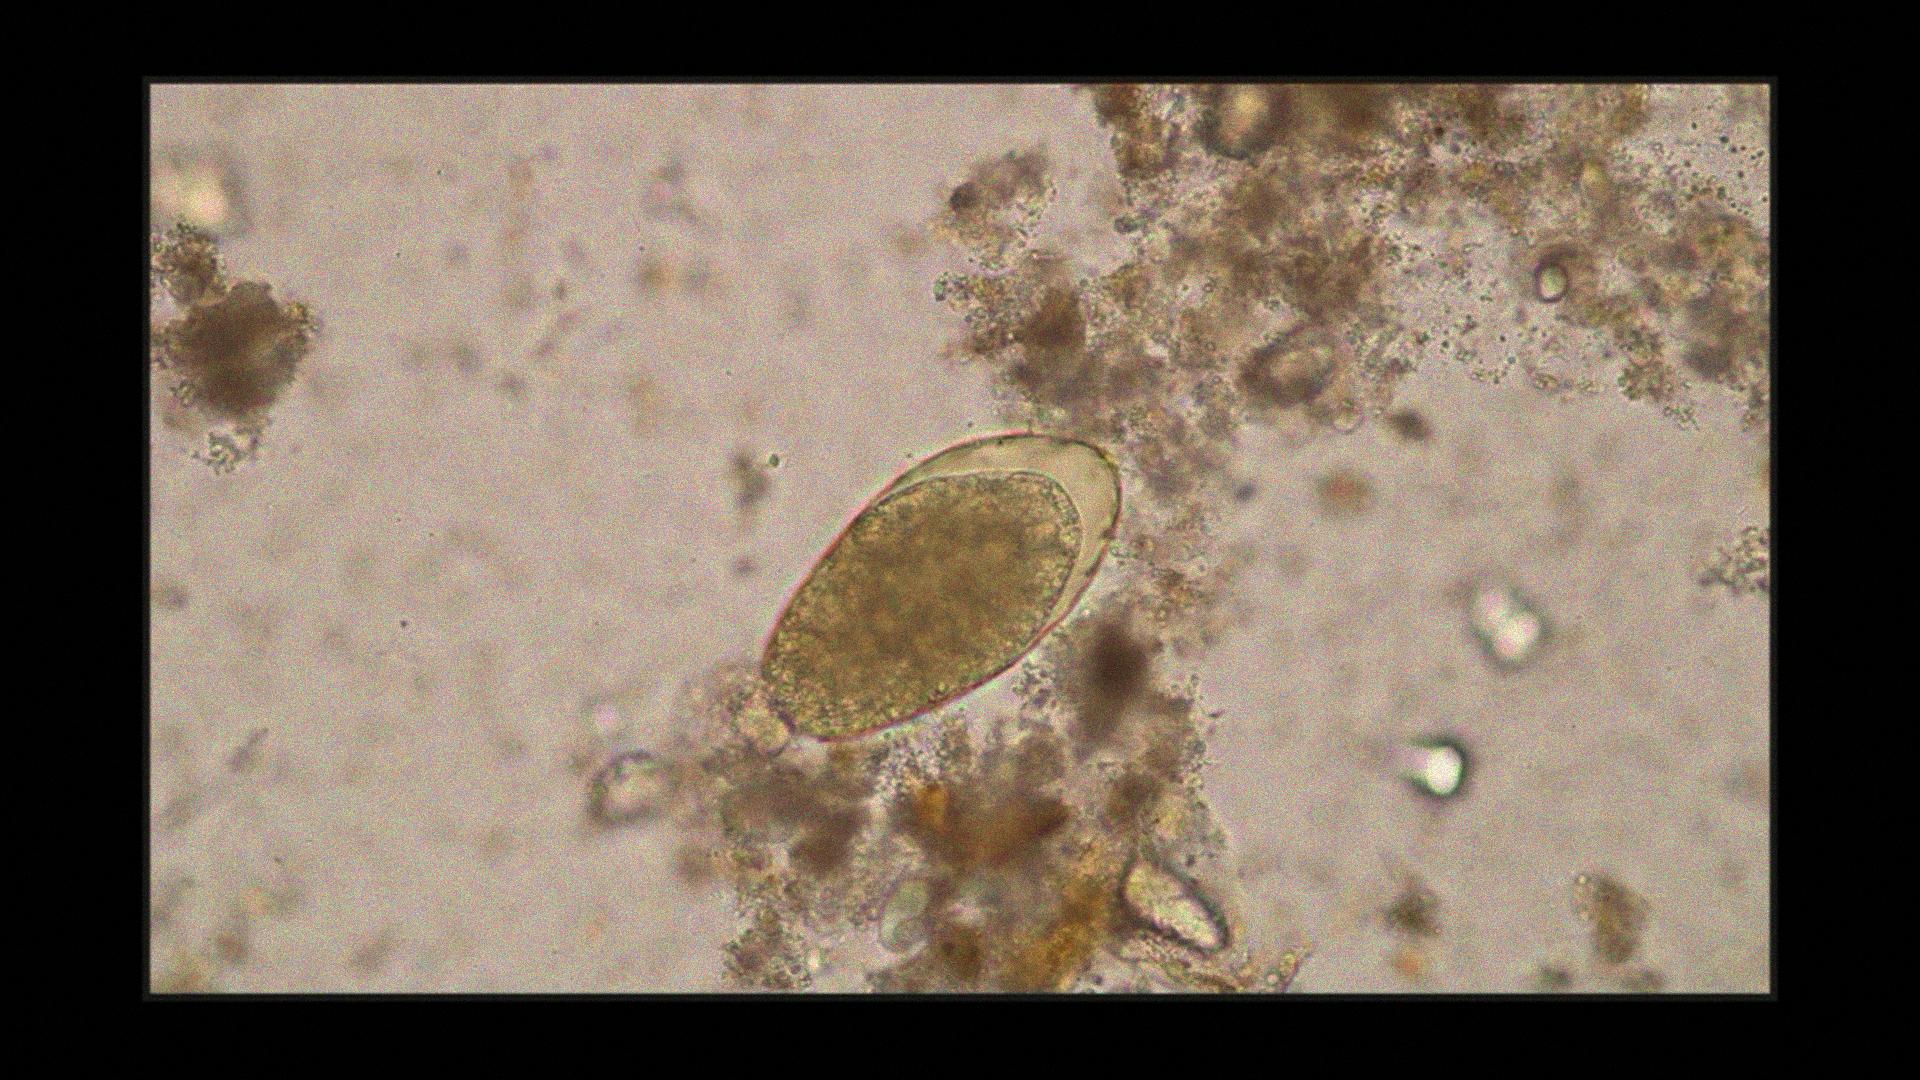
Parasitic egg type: Fasciolopsis buski